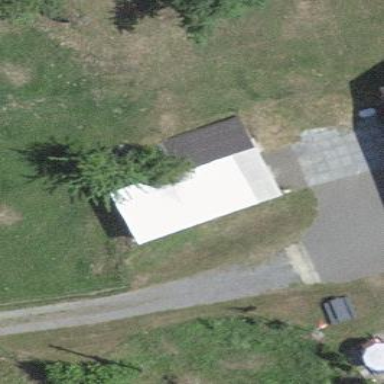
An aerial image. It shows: Shed.